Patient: sex M, age 32
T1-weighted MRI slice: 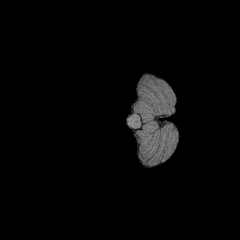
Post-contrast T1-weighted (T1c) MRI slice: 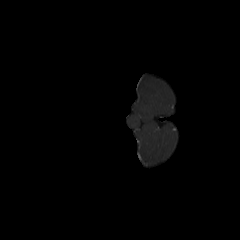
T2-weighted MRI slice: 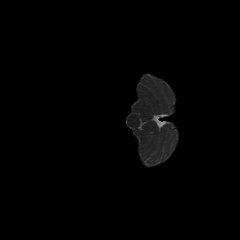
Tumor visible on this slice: no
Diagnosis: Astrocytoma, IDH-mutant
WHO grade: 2